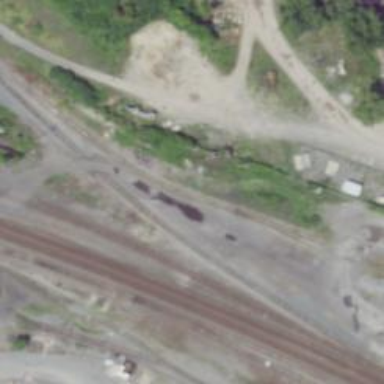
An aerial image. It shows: Abandoned railway.